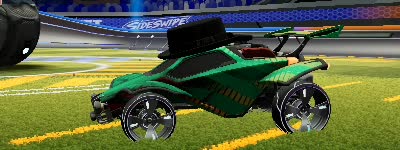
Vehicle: octane